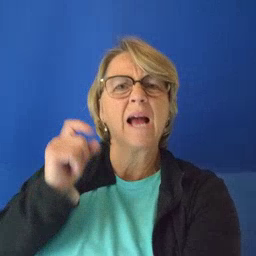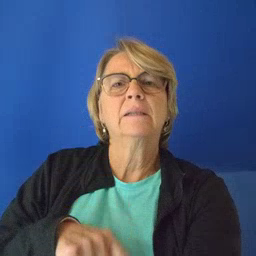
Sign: fast